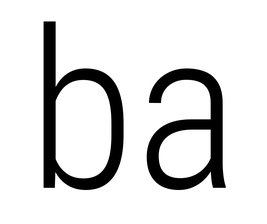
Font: Roboto_Condensed_Light